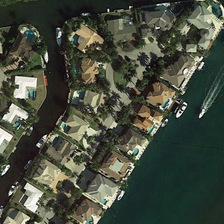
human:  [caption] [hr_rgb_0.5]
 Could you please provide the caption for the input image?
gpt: some buildings and tropical plants are near a river with branches .

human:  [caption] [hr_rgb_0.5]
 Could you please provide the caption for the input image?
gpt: some buildings and tropical plants are near a river with branches .

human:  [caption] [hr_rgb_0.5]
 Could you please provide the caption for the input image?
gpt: some buildings and tropical plants are near a river with branches .

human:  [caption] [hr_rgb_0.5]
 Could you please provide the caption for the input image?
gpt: some buildings and tropical plants are near a river with branches .

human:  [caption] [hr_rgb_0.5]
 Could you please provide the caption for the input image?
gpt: some buildings and tropical plants are near a river with branches .